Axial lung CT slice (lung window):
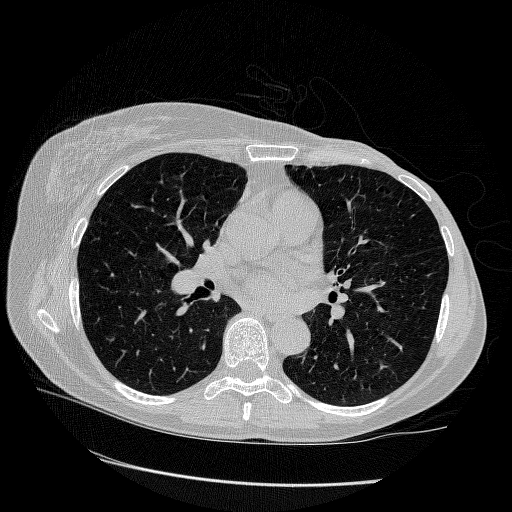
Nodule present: no